Question: I am currently trying to implement a data path, which calculates the following, in one clock cycle.
- - -
The behavioral architecture of the entity is simply shown below.
'''
signal sum_out : std_logic_vector (7 downto 0);
signal shift_out : std_logic_vector (7 downto 0);
process (clock, data_in_a, data_in_b, data_in_c)
begin
if clock'event and clock = '1' then
sum_out <= std_logic_vector(unsigned(data_in_a) + unsigned(data_in_b));
shift_out <= '0' & sum_out(7 downto 1);
data_out <= std_logic_vector(unsigned(data_in_c) - unsigned(shift_out));
end if;
end process;
'''
When I simulate the above code, I do get the result I expect to get. However, I get the result, after 3 clock cycles, instead 1 as I wish. The simulation wave form is shown below.

I am not yet familiar with implementing designs with timing concerns. I was wondering, if there are ways to achieve above calculations, in one clock cycle. If there are, how can I implement them?
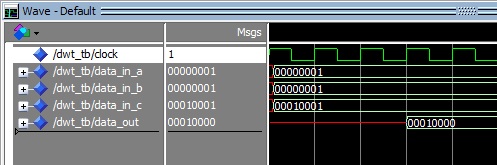
Answer: Do do this with signals simply register only the last element in the chain (data_out). This analyzes, I didn't write a test bench to verify simulation.
'''
library ieee;
use ieee.std_logic_1164.all;
use ieee.numeric_std.all;
entity signal_single_clock is
port (
signal clock: in std_logic;
signal data_in_a: in std_logic_vector(7 downto 0);
signal data_in_b: in std_logic_vector(7 downto 0);
signal data_in_c: in std_logic_vector(7 downto 0);
signal data_out: out std_logic_vector(7 downto 0)
);
end entity;
architecture behave of signal_single_clock is
signal sum_out : std_logic_vector (7 downto 0);
signal shift_out : std_logic_vector (7 downto 0);
begin
sum_out <= std_logic_vector(unsigned(data_in_a) + unsigned(data_in_b));
shift_out <= '0' & sum_out(7 downto 1);
single_reg:
process (clock)
begin
if clock'event and clock = '1' then
data_out <= std_logic_vector(unsigned(data_in_c) - unsigned(shift_out));
end if;
end process;
end architecture;
'''